【题型】选择题　【知识点】立体几何　【难度】medium
如图，四边形 \(ABCD\) 是边长为 1 的正方形，\(MD \perp\) 平面 \(ABCD\)，\(NB \perp\) 平面 \(ABCD\)，且 \(MD = NB = 1\)，点 \(G\) 为 \(MC\) 的中点。则下列结论中不正确的是（ ）

\noindent
A. \(MC \perp AN\) \\
B. 平面 \(DCM \parallel\) 平面 \(ABN\) \\
C. 直线 \(GB\) 与 \(AM\) 是异面直线 \\
D. 直线 \(GB\) 与平面 \(AMD\) 无公共点
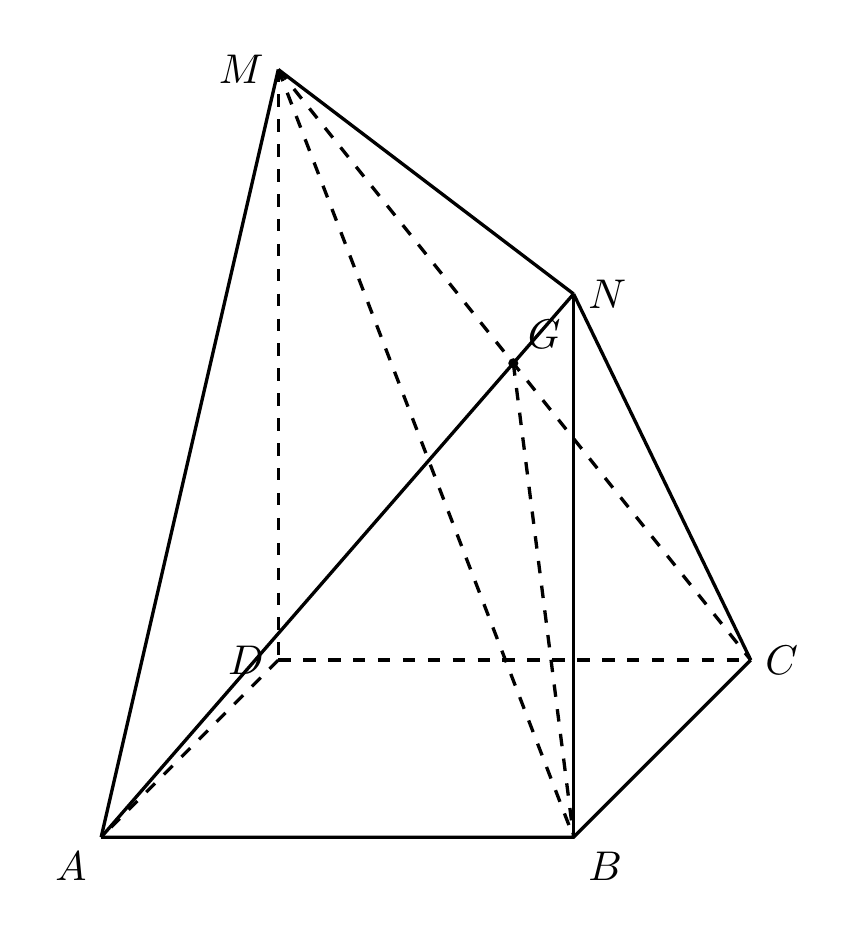
【解答】
\noindent
\textbf{【答案】} \(\boldsymbol{D}\)

\vspace{0.3cm}
\noindent
\textbf{【详解】} 因为 \(MD \perp\) 平面 \(ABCD\)，\(NB \perp\) 平面 \(ABCD\)，则 \(MD \parallel NB\)，\\
取 \(AB\)，\(CD\)，\(AN\) 的中点 \(F\)，\(E\)，\(H\)，连接 \(EF\)，\(EG\)，\(FH\)，\(GH\)，如图，点 \(G\) 为 \(MC\) 的中点，

\noindent
则 \(EG \parallel MD \parallel NB \parallel FH\)，且 \(EG = \frac{1}{2}MD = \frac{1}{2}NB = FH\)，于是四边形 \(EFHG\) 是平行四边形，\\
\(GH \parallel EF\)，\(GH = EF\)，在正方形 \(ABCD\) 中，\(EF \parallel AD\)，\(EF = AD\)，则 \(GH \parallel AD\)，\(GH = AD\)，\\
因此四边形 \(ADGH\) 为平行四边形，\(AN \parallel DG\)，而 \(MD = CD = 1\)，点 \(G\) 为 \(MC\) 的中点，\\
有 \(DG \perp MC\)，所以 \(MC \perp AN\)，A 正确；\\
因为 \(MD \parallel NB\)，\(MD \subset\) 平面 \(DCM\)，\(NB \not\subset\) 平面 \(DCM\)，则 \(NB \parallel\) 平面 \(DCM\)，\\
又 \(AB \parallel CD\)，\(CD \subset\) 平面 \(DCM\)，\(AB \not\subset\) 平面 \(DCM\)，则 \(AB \parallel\) 平面 \(DCM\)，\\
而 \(NB \cap AB = B\)，\(NB\)，\(AB \subset\) 平面 \(ABN\)，所以平面 \(DCM \parallel\) 平面 \(ABN\)，B 正确；\\
取 \(DM\) 中点 \(O\)，连接 \(GO\)，\(AO\)，则有 \(GO \parallel CD \parallel AB\)，\(GO = \frac{1}{2}CD = \frac{1}{2}AB\)，即四边形 \(ABGO\) 为梯形，\\
因此直线 \(AO\)，\(BG\) 必相交，而 \(AO \subset\) 平面 \(AMD\)，于是直线 \(GB\) 与平面 \(AMD\) 有公共点，D 错误；\\
显然点 \(A \in\) 平面 \(ABGO\)，点 \(M \notin\) 平面 \(ABGO\)，直线 \(BG \subset\) 平面 \(ABGO\)，点 \(A \notin\) 直线 \(BG\)，所以直线 \(GB\) 与 \(AM\) 是异面直线，C 正确。\\
故选：\(\boldsymbol{D}\)。
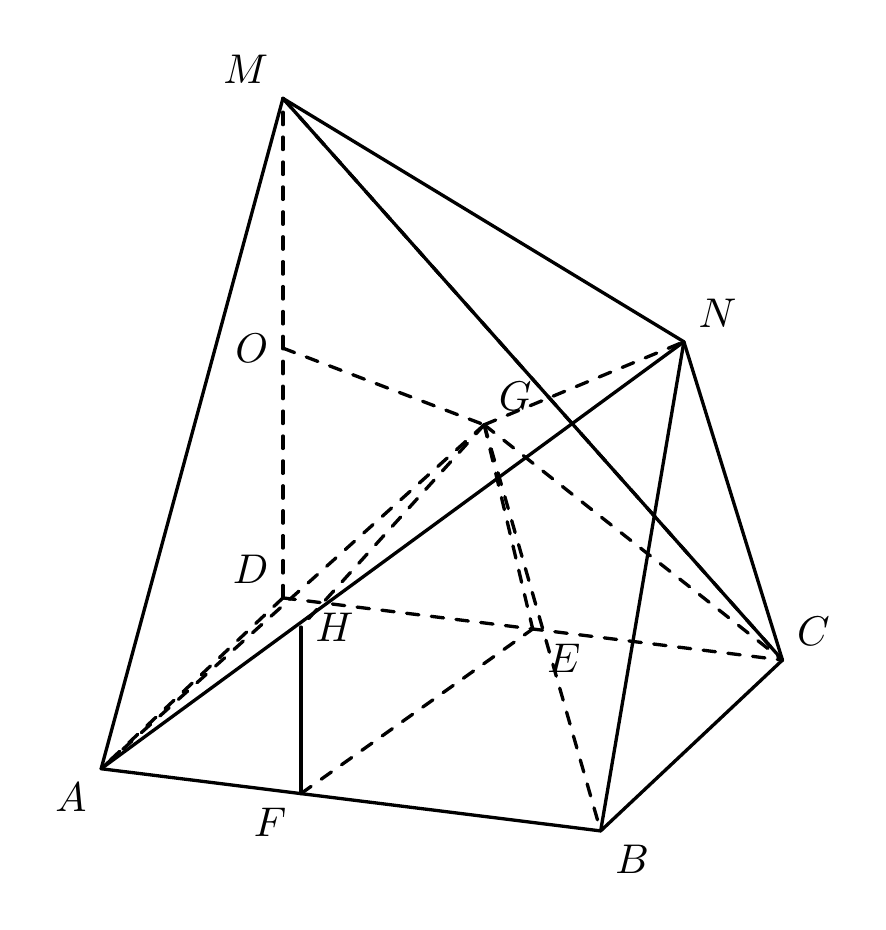